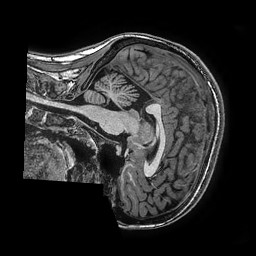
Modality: T1w
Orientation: sagittal
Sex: female
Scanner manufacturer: ge
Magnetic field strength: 3 T
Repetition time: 0.0077 s
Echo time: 0.003436 s